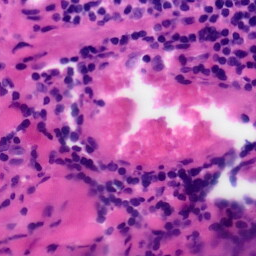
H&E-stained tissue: Tonsil